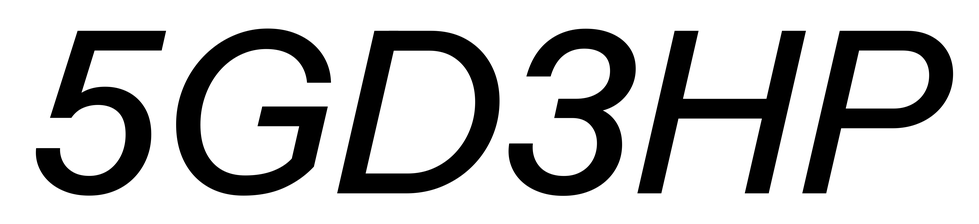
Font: InstrumentSans-Italic_Medium_Italic